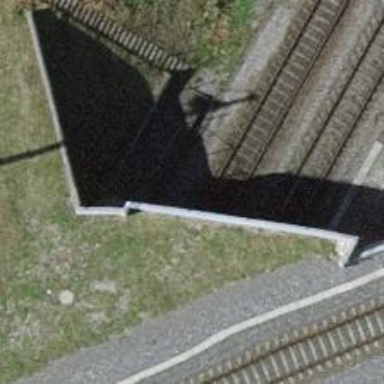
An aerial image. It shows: Railway tunnel with one electrified track and contact lines.